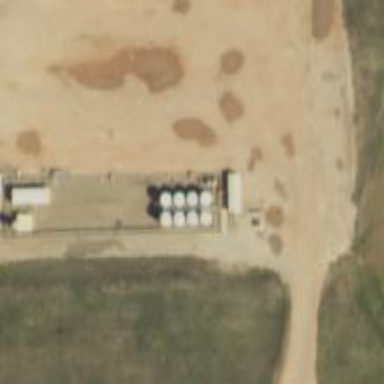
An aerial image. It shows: Storage tank that is man-made.